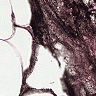
Metastatic tissue present: no